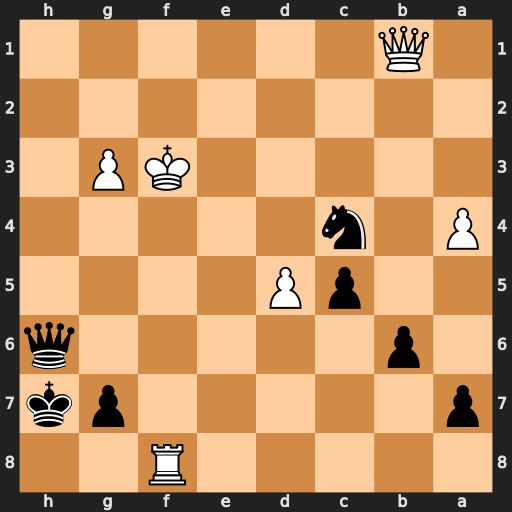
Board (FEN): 5R2/p5pk/1p5q/2pP4/P1n5/5KP1/8/1Q6
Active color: b
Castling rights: -
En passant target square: -
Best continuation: g6 Rf7+ Kg8